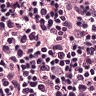
Metastatic tissue present: no